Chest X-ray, PA view. Patient: 56 years old, sex F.
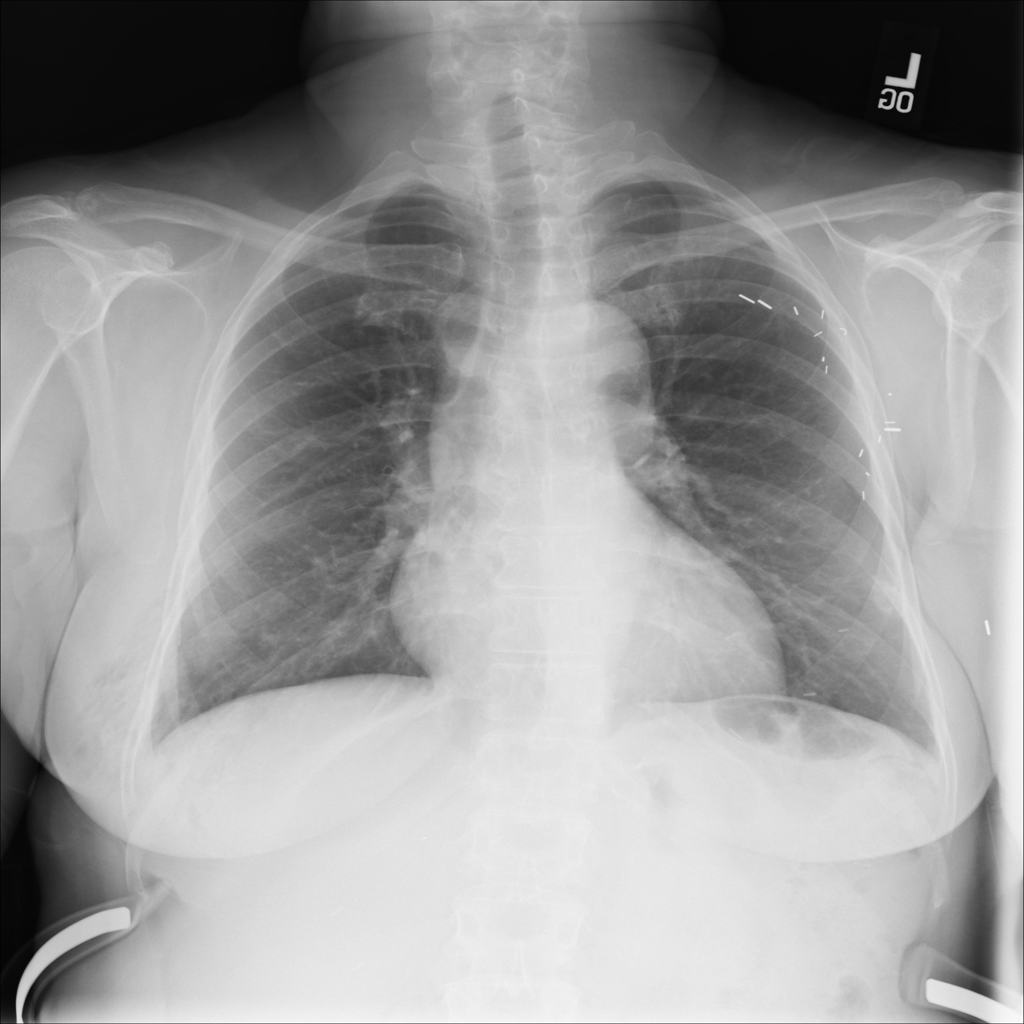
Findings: No Finding